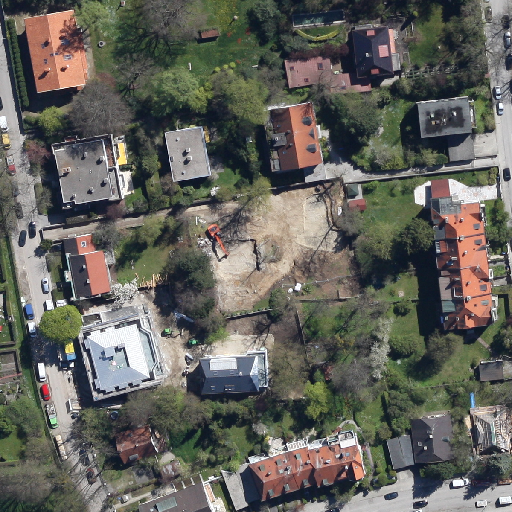
Referring expression: truck in the parking area